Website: lowes
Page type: account-selection
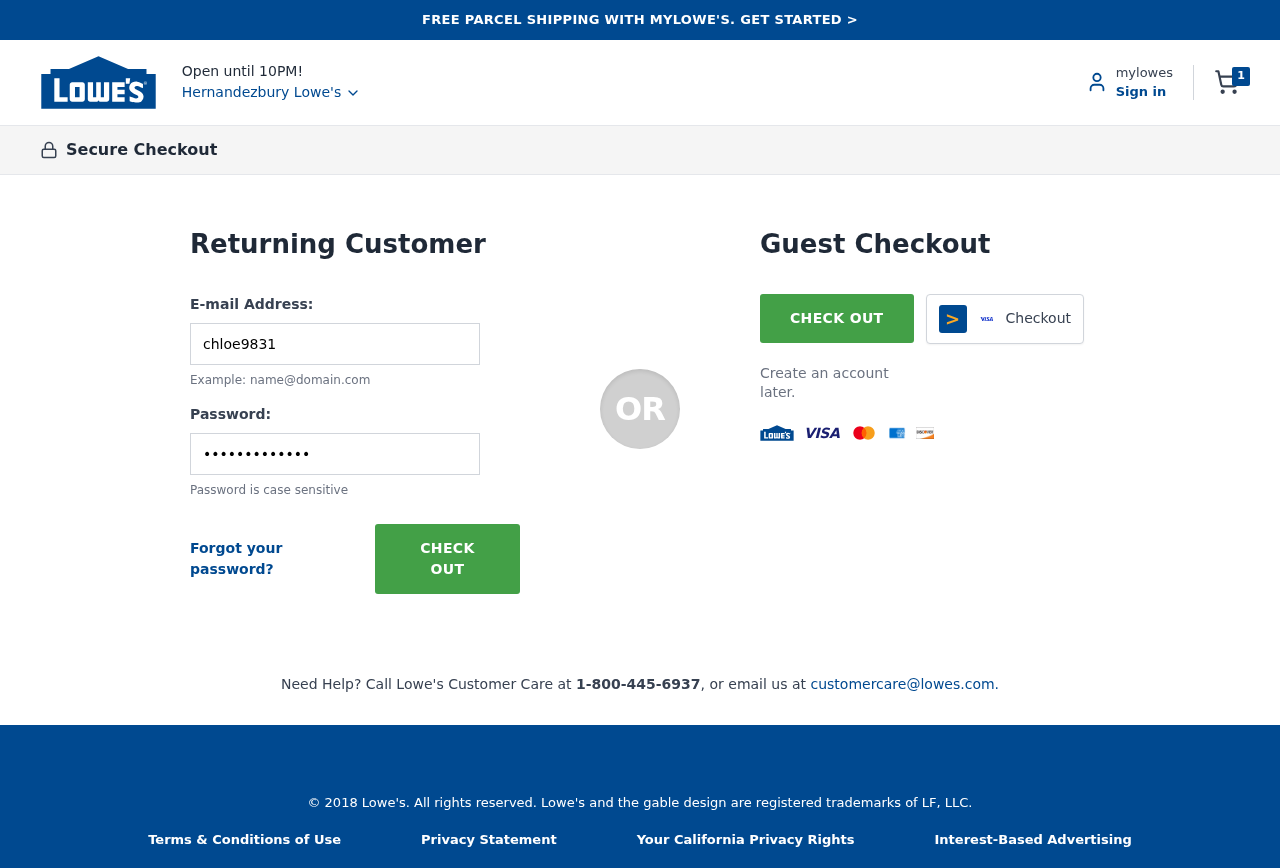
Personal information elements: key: PII_CITY
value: Hernandezbury Lowe's
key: PII_LOGIN_USERNAME
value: chloe9831
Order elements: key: ORDER_NUM_ITEMS
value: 1